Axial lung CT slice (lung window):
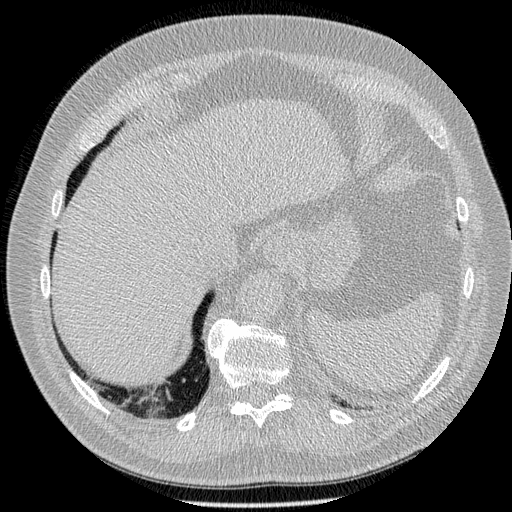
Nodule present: no